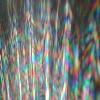
Label: sunburn